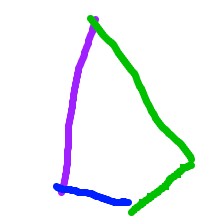
Shape: kite